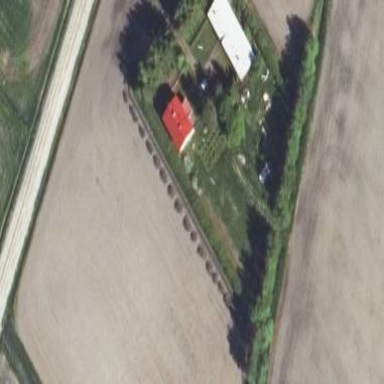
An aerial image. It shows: Farmyard area.